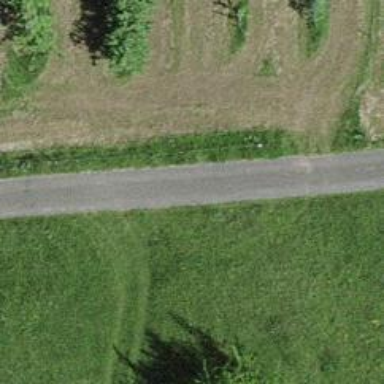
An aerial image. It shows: Well-maintained track road with grade 1 tracktype.